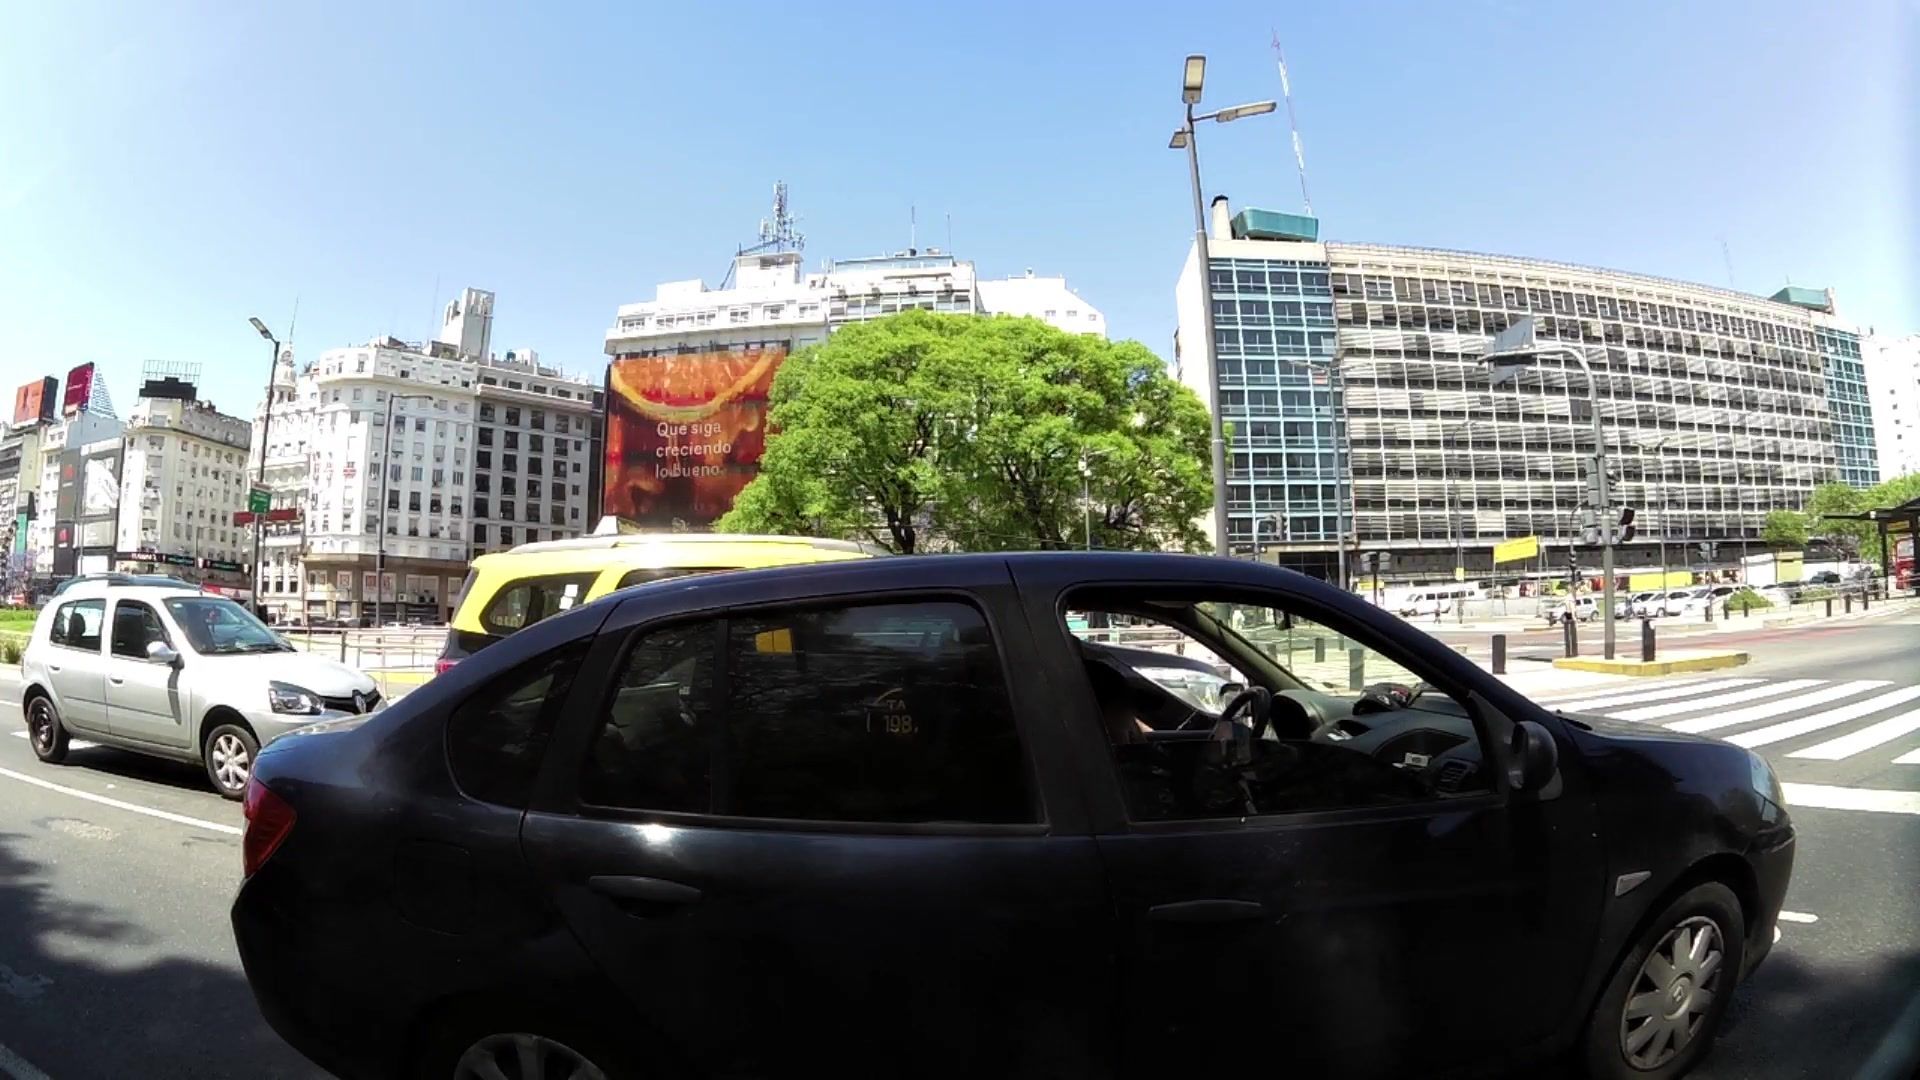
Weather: clear
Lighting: day
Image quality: good
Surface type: driving surface
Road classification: trunk
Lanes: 5.0
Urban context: urban centre
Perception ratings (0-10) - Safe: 5.28, Lively: 9.26, Beautiful: 6.4, Boring: 1.75, Depressing: 4.2, Wealthy: 8.13